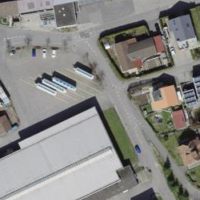
EUNIS habitat code: 54
Species observed at this site:
Clinopodium vulgare
Rumex obtusifolius
Cirsium arvense
Lilium bulbiferum
Chelidonium majus
Luzula campestris